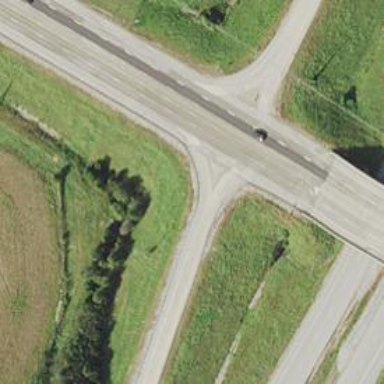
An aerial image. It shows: Trunk link highway.